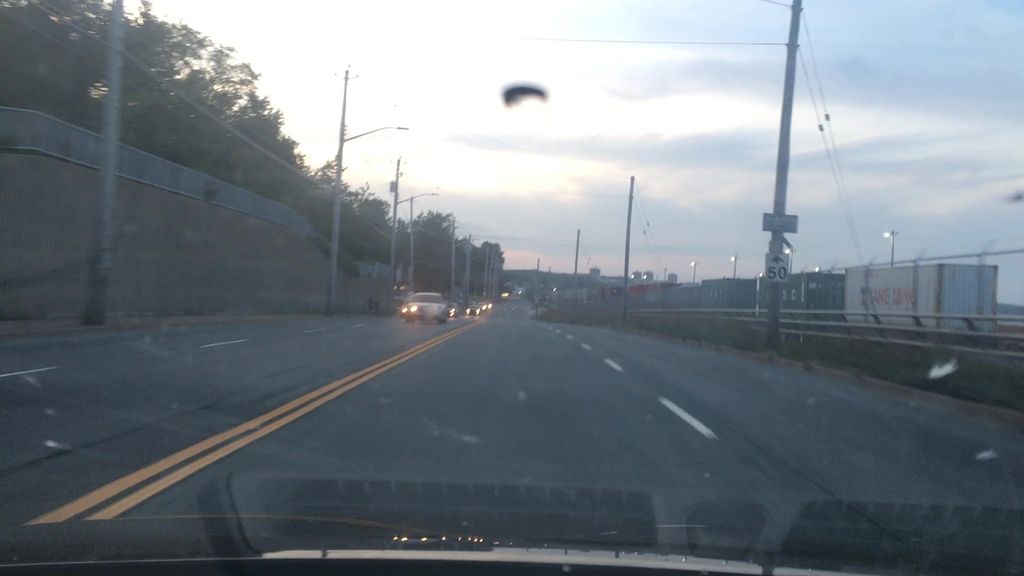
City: halifax